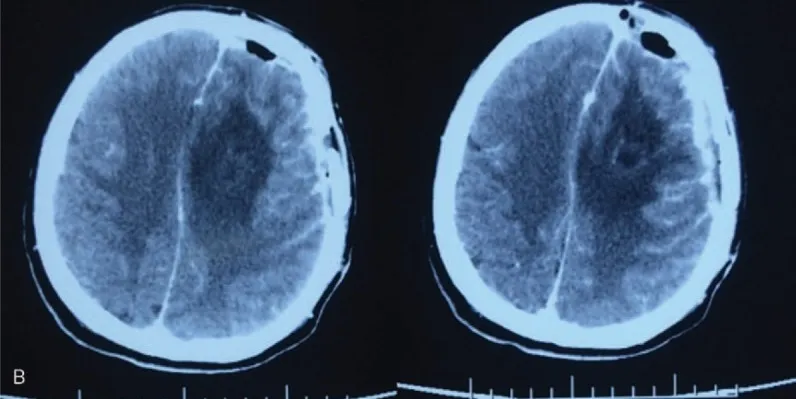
Postoperative cerebral CT showed the tumor was completely resected (B). CT = computed tomography.
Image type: radiology (ct)